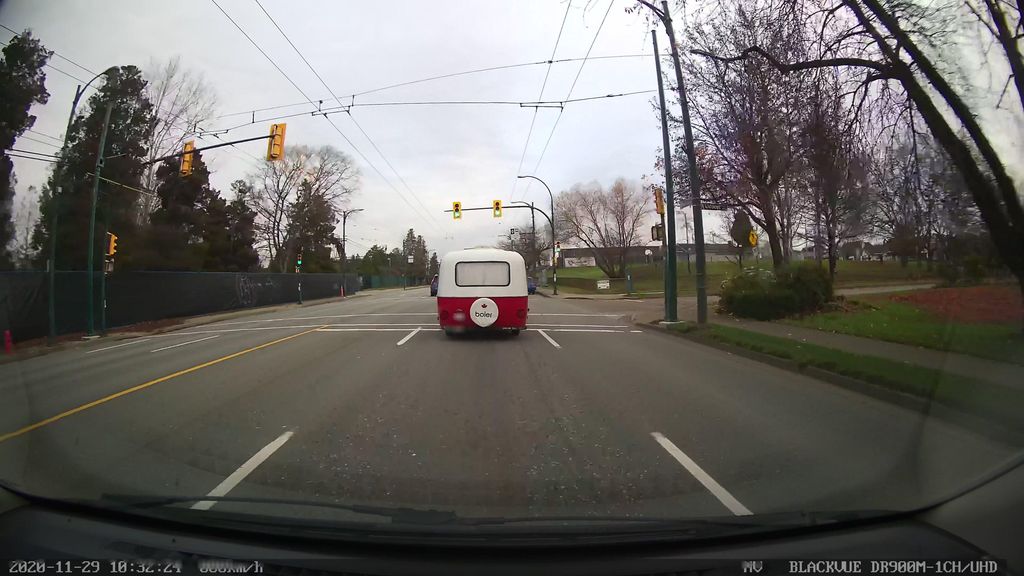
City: vancouver